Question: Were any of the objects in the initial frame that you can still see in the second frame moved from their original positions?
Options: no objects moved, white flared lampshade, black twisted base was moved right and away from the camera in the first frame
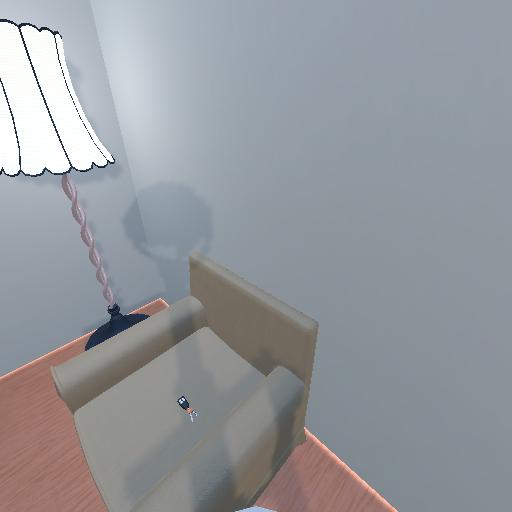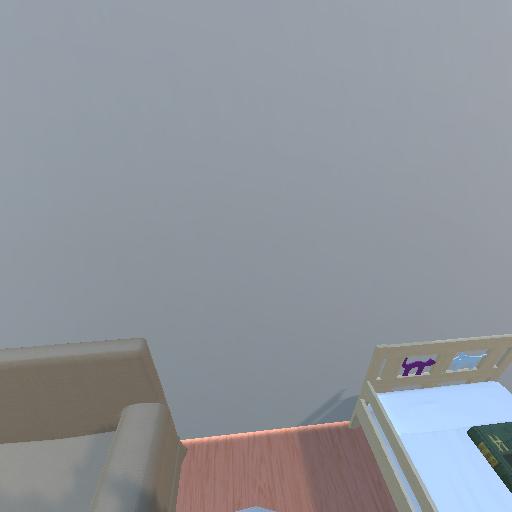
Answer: no objects moved